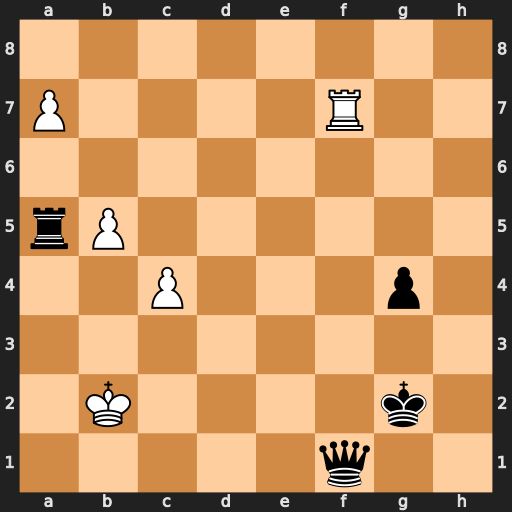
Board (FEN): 8/P4R2/8/rP6/2P3p1/8/1K4k1/5q2
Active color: w
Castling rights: -
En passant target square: -
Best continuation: Rxf1 Kxf1 b6 g3 b7 g2 a8=Q